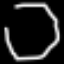
Label: octagon